Brain MRI, t2w sequence, axial 2D slice.
Patient: age 23, sex M, weight 78 kg, height 1.78 m
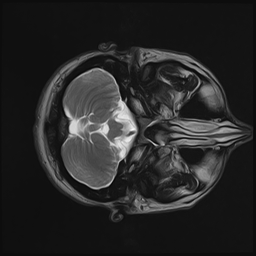